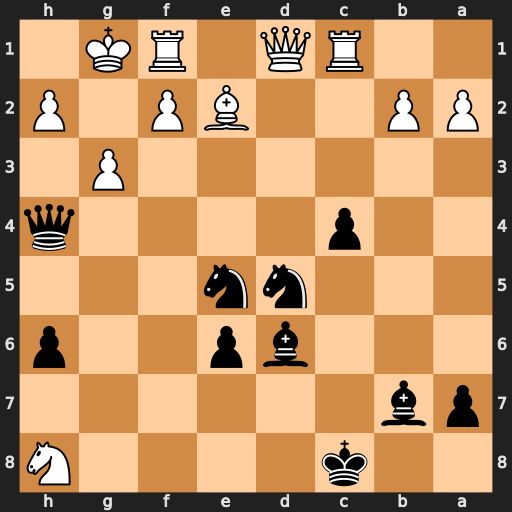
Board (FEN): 2k4N/pb6/3bp2p/3nn3/2p4q/6P1/PP2BP1P/2RQ1RK1
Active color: b
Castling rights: -
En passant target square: -
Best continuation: Qh3 Bf3 Nxf3+